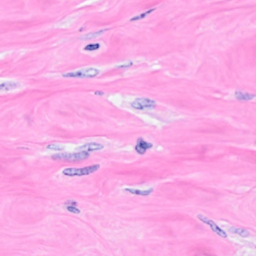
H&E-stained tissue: Breast